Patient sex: M
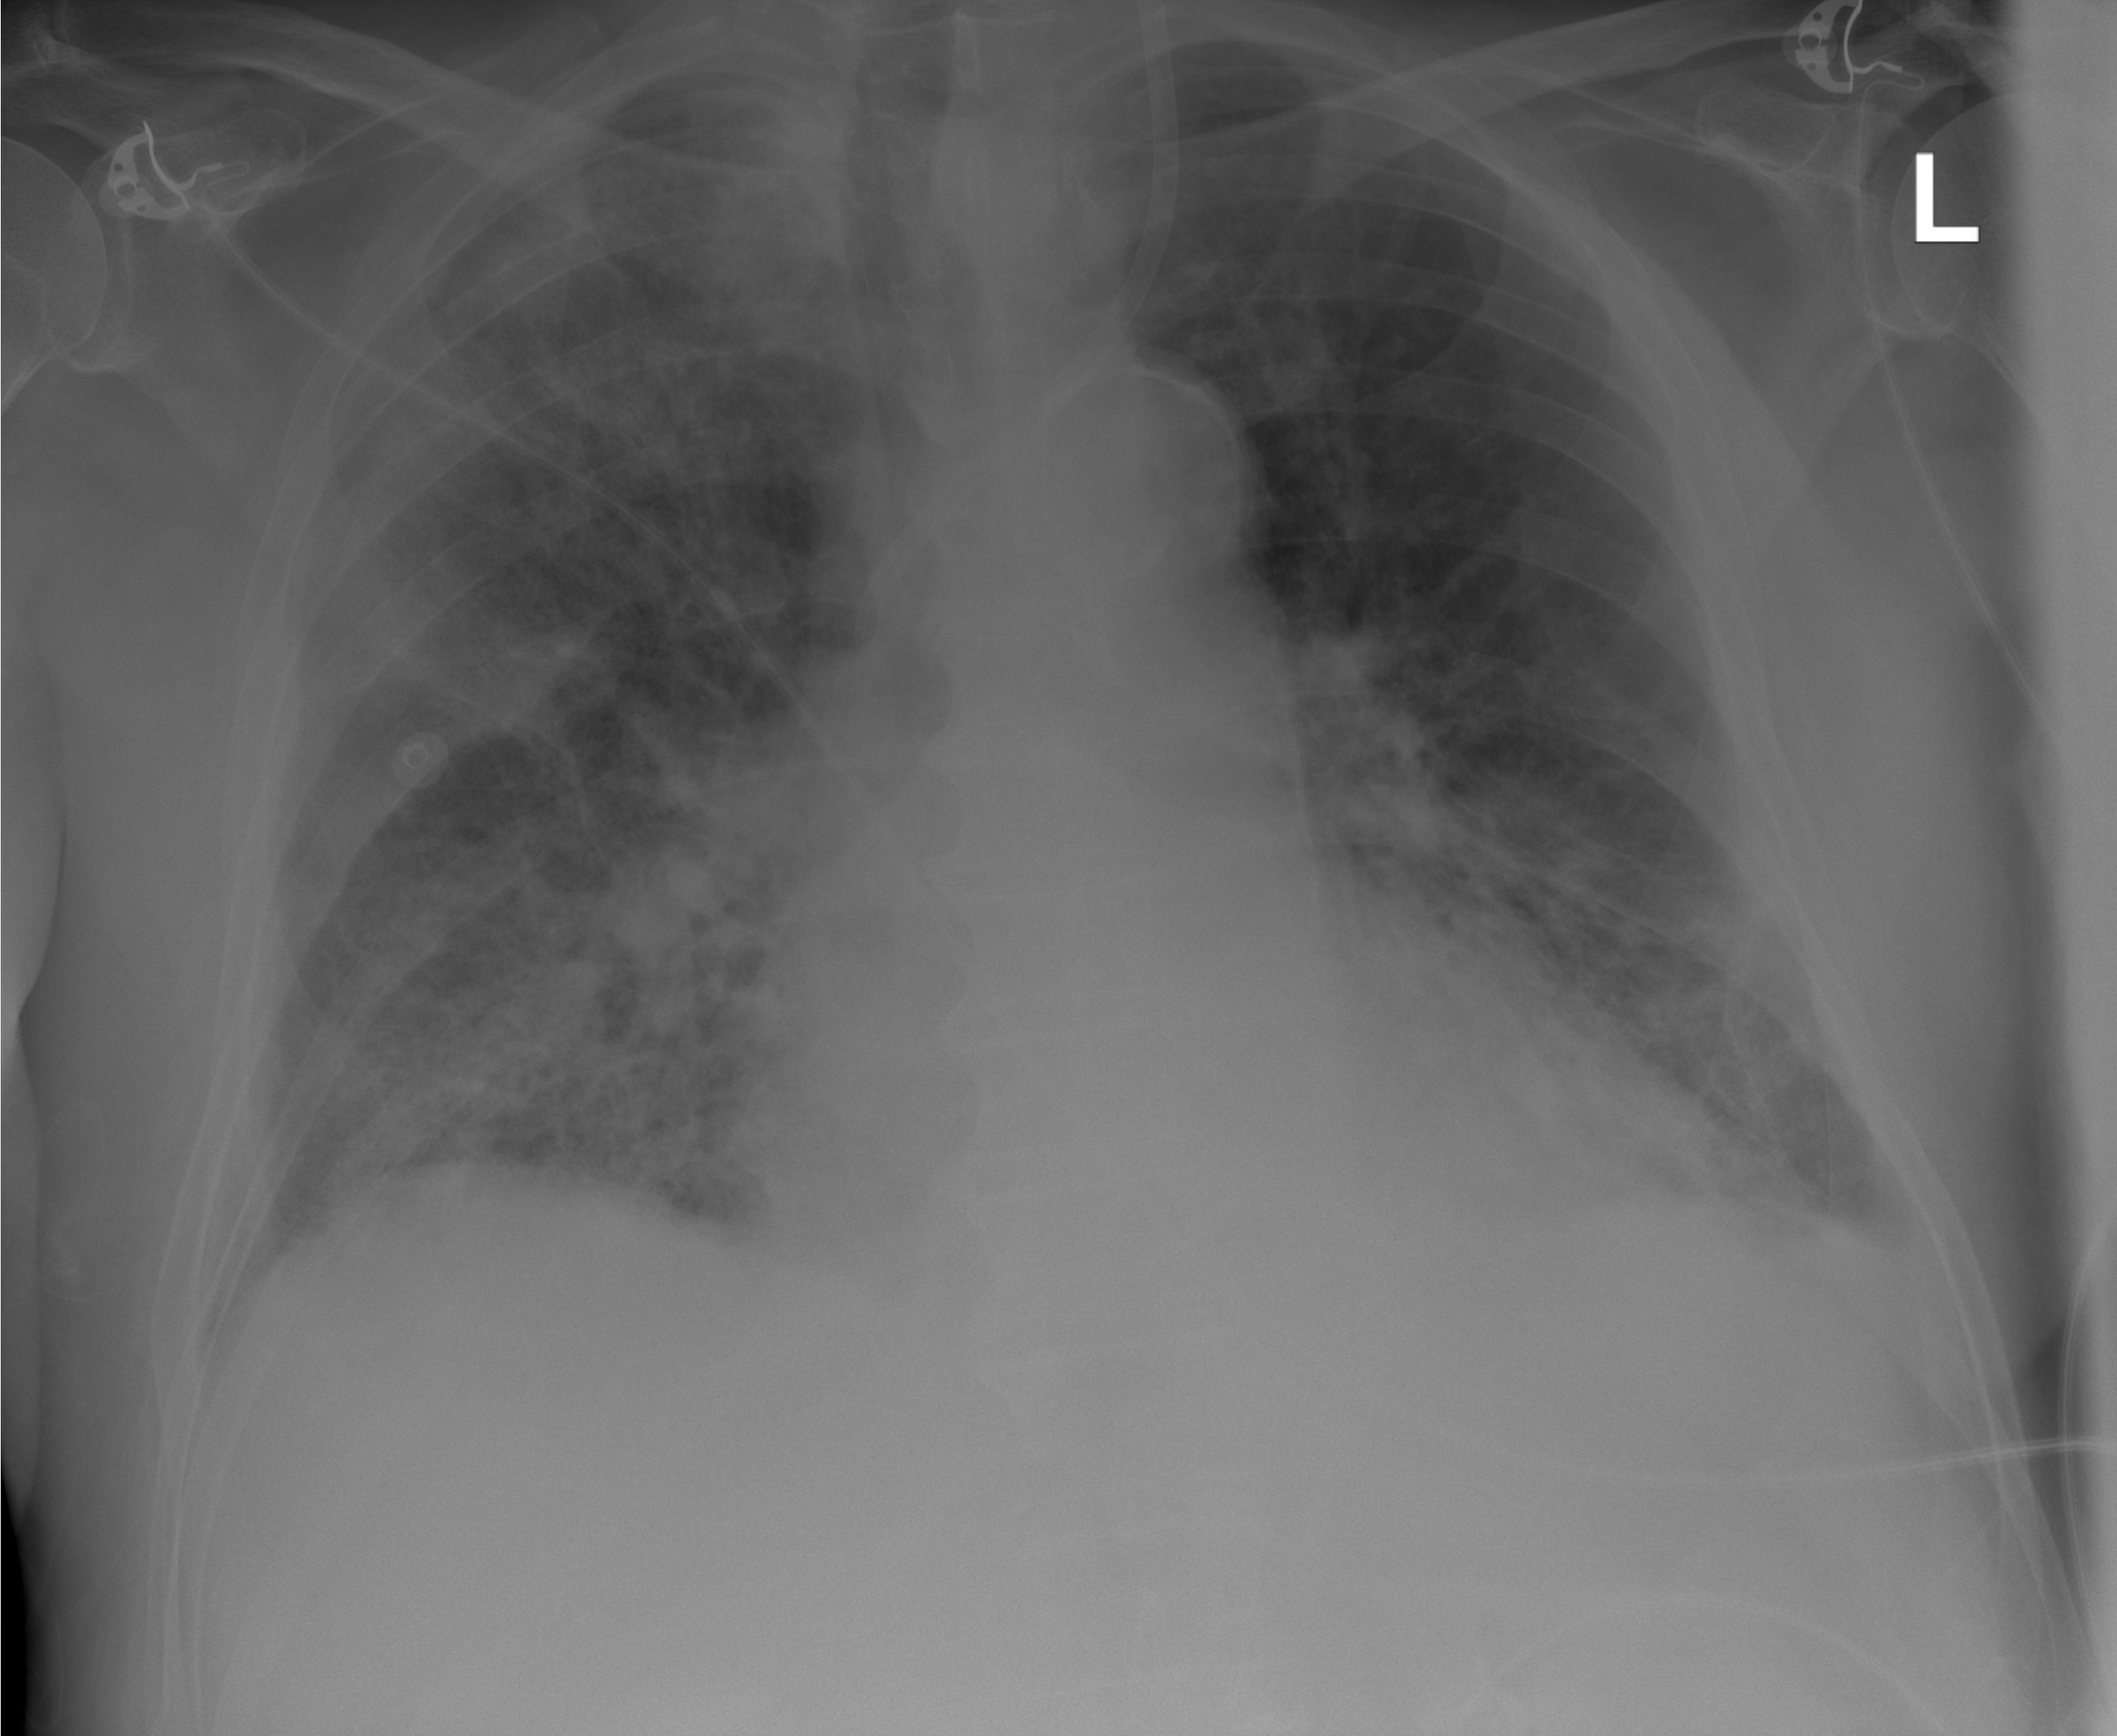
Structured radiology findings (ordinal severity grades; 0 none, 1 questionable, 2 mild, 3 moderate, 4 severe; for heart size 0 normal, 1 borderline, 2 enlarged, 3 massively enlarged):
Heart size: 2
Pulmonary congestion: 2
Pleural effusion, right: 2
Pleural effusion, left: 2
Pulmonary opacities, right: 3
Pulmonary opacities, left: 2
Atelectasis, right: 2
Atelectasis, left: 2